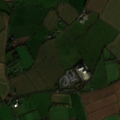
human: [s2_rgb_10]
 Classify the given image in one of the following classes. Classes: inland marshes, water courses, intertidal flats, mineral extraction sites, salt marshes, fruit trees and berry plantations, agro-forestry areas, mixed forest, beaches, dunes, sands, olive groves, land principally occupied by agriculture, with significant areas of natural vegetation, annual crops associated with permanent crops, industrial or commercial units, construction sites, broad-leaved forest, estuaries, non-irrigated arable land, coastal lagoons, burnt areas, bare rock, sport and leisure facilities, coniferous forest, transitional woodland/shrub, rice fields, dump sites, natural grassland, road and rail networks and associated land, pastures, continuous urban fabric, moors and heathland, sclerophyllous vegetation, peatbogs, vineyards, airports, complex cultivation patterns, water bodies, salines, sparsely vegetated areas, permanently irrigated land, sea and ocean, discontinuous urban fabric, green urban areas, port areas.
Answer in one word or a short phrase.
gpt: discontinuous urban fabric, non-irrigated arable land, pastures, land principally occupied by agriculture, with significant areas of natural vegetation